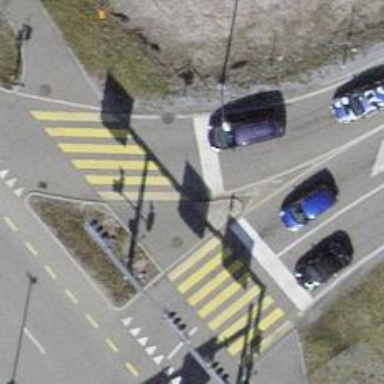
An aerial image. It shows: Road with traffic signals.